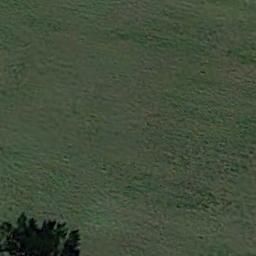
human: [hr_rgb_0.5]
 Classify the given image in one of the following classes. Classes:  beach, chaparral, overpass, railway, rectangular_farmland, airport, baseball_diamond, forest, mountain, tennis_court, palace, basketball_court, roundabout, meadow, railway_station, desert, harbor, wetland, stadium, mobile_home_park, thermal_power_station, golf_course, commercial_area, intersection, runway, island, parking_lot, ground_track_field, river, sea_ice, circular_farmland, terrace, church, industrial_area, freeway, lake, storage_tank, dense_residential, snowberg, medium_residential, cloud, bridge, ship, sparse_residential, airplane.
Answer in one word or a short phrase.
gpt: meadow